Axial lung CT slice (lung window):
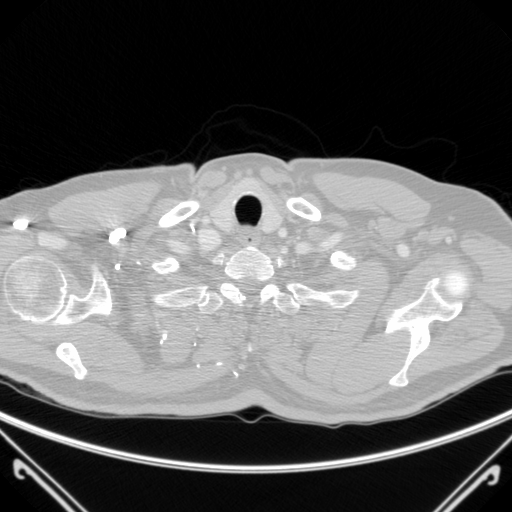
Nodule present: no